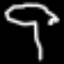
Label: mushroom